Current action and preconditions to check: path_clear

Your task: For each precondition in the list above, predict whether it will hold at this action.

Consider the current scene as observed from the mobile robot's camera, and analyze the predicted future states of all dynamic agents (e.g., people, animals, vehicles, or any moving entities) within the NEXT SECOND.

IMPORTANT: Only answer "very likely" if you are absolutely certain—based on strong, clear evidence—that a dynamic agent will violate the precondition in the predicted future state. Do NOT answer "very likely" for unlikely, ambiguous, or low-probability risks.

Ask yourself for each precondition: Is there a high probability, with clear and convincing evidence, that the predicted future states of any dynamic agent will interfere with the predicted future state of the currently executing action within the NEXT SECOND, causing that precondition to fail?

Assess the risk level based on these predictions. Use "likely" or "very likely" if motions create a clear risk of interference.

Use "neutral" or "improbable" if agents are nearby but their predicted paths are clearly diverging or non-conflicting.

Failure Risk Categories: "very improbable", "improbable", "neutral", "likely", "very likely"

Answer Format: Output ONLY the probability_of_failure value from these categories: "very improbable", "improbable", "neutral", "likely", "very likely"

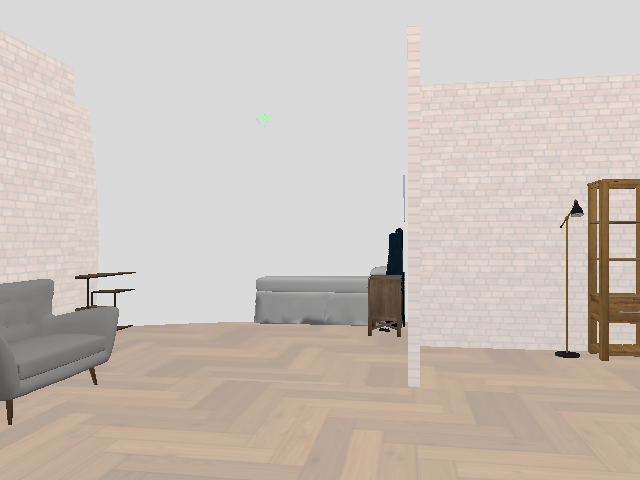

Answer: very improbable